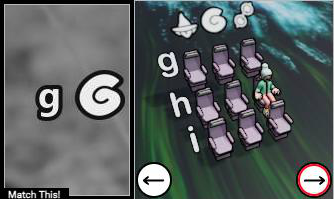
Task: seats
Answer: no